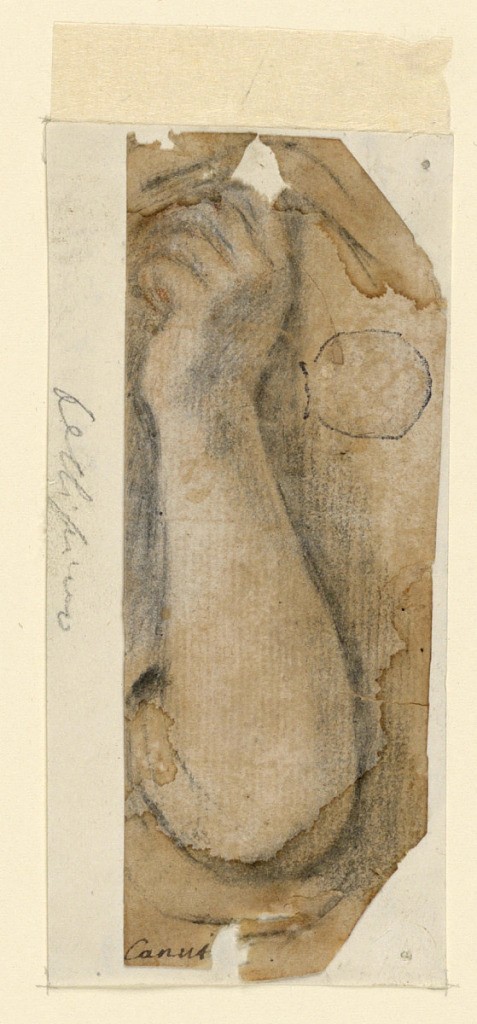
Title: The raised forearm of a woman
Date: ca. 1750
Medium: Black and red crayon with white heightenings on brown paper
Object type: Drawing
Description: Vertical composition of a woman's raised forearm. The sleeves cover the majority of the upper arm and the fingers are bent.